Current action and preconditions to check: path_clear

Your task: For each precondition in the list above, predict whether it will hold at this action.

Consider the current scene as observed from the mobile robot's camera, and analyze the predicted future states of all dynamic agents (e.g., people, animals, vehicles, or any moving entities) within the NEXT SECOND.

IMPORTANT: Only answer "very likely" if you are absolutely certain—based on strong, clear evidence—that a dynamic agent will violate the precondition in the predicted future state. Do NOT answer "very likely" for unlikely, ambiguous, or low-probability risks.

Ask yourself for each precondition: Is there a high probability, with clear and convincing evidence, that the predicted future states of any dynamic agent will interfere with the predicted future state of the currently executing action within the NEXT SECOND, causing that precondition to fail?

Assess the risk level based on these predictions. Use "likely" or "very likely" if motions create a clear risk of interference.

Use "neutral" or "improbable" if agents are nearby but their predicted paths are clearly diverging or non-conflicting.

Failure Risk Categories: "very improbable", "improbable", "neutral", "likely", "very likely"

Answer Format: Output ONLY the probability_of_failure value from these categories: "very improbable", "improbable", "neutral", "likely", "very likely"

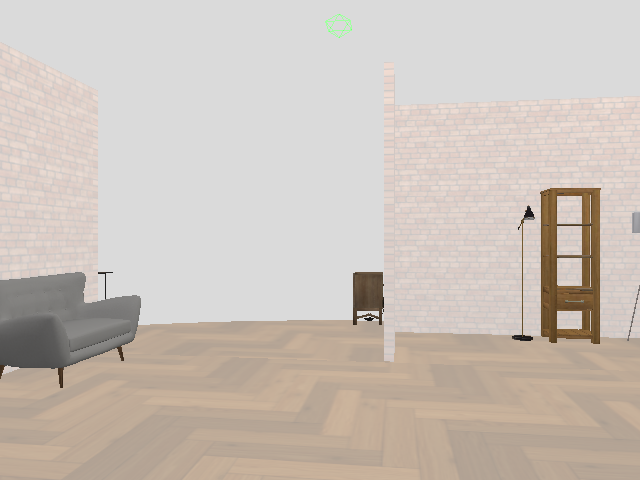

Answer: very improbable